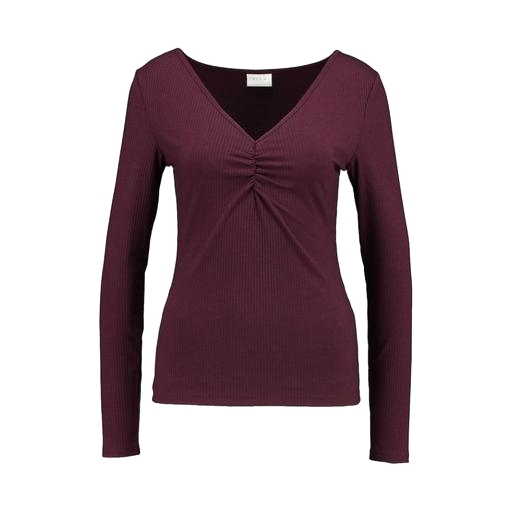
long-sleeve t-shirt only macy, long-sleeve top, longsleeve t-shirt, white background